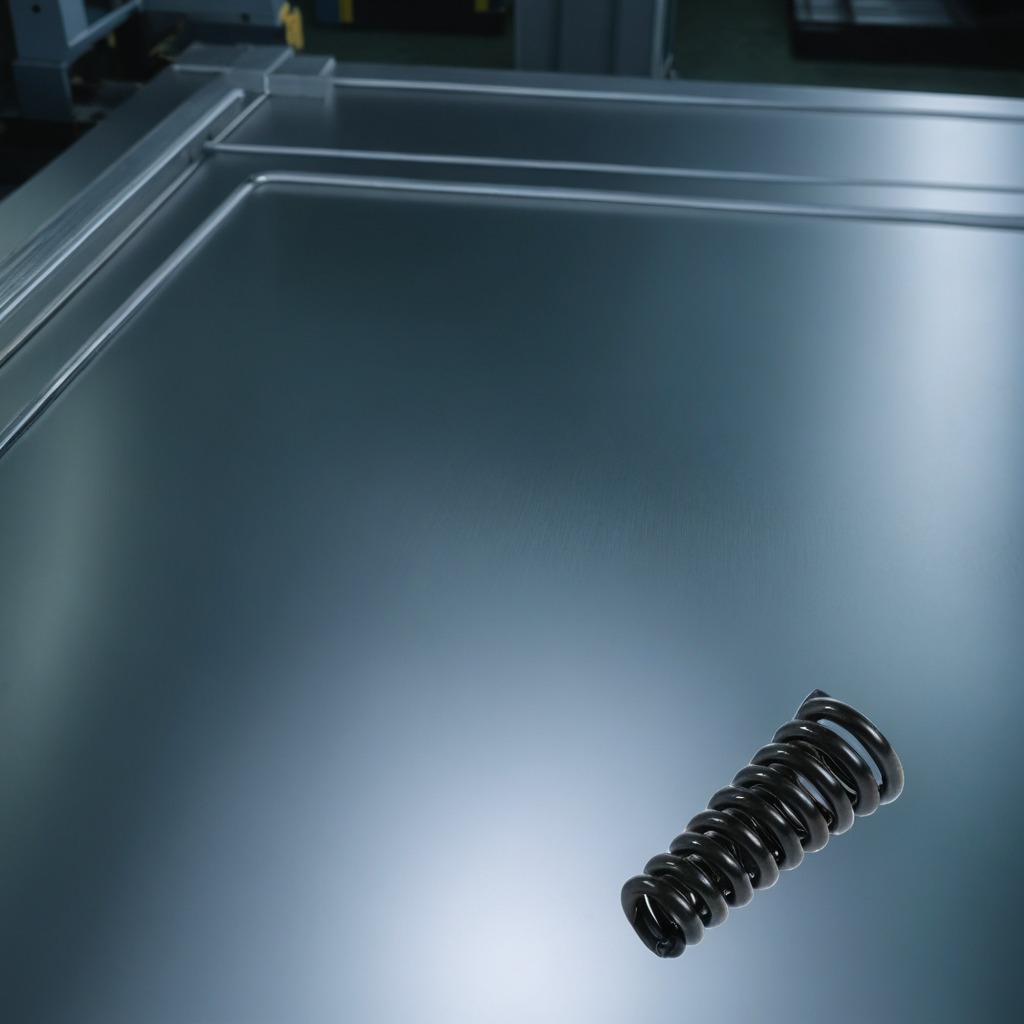
A coiled metal spring lies on the metal table in a machine shop under fluorescent lights.